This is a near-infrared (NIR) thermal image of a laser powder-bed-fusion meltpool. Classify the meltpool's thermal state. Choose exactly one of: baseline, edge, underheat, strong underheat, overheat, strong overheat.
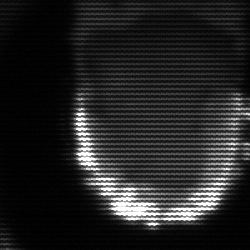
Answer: baseline